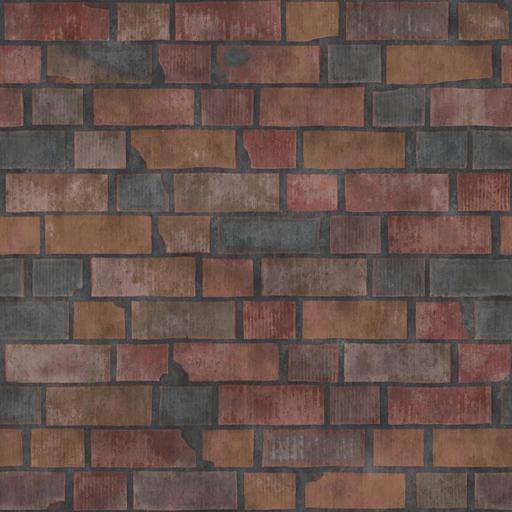
Tags: brick bricks mortar red sloppy stone wall